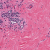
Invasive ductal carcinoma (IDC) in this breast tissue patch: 0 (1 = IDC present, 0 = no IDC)